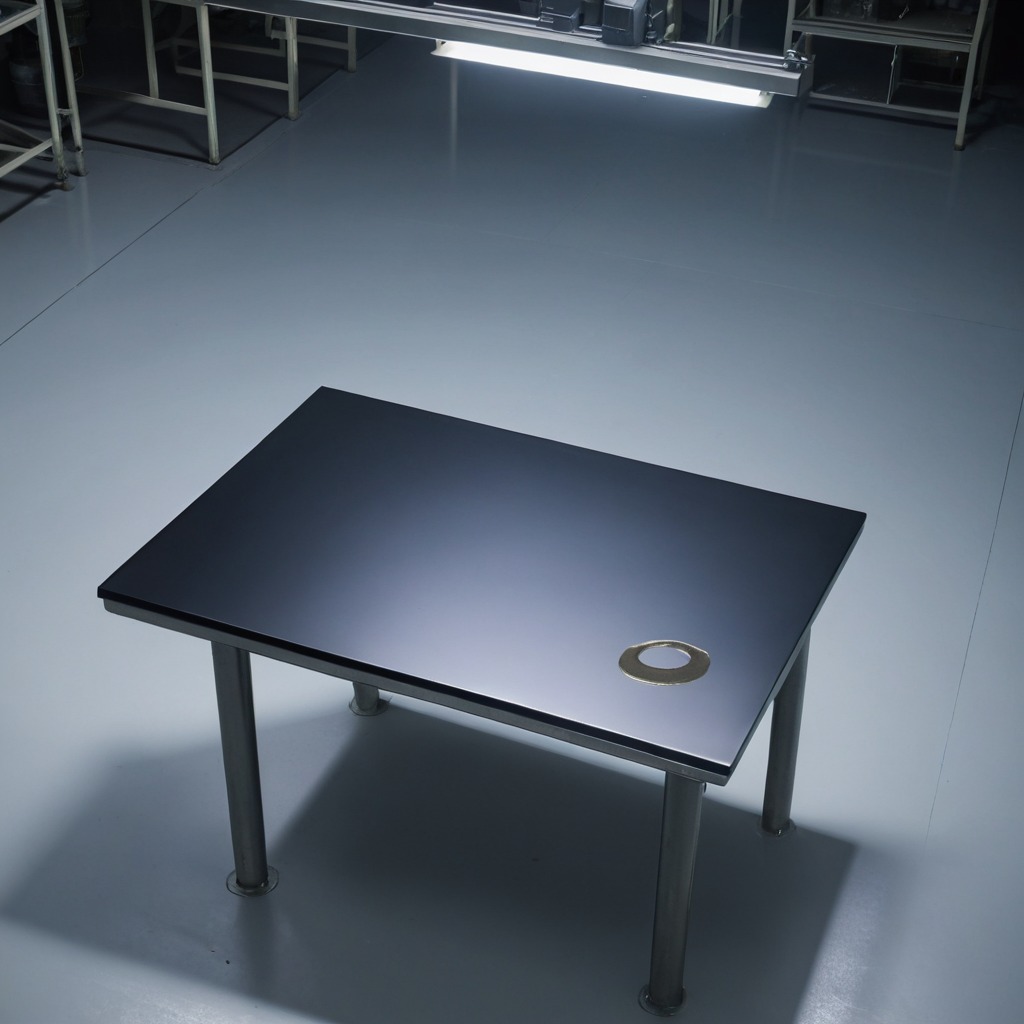
A flat metal washer is lying on the tabletop.